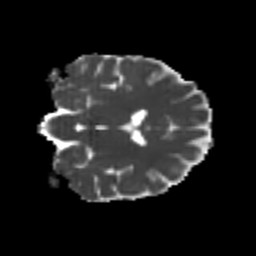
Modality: MD
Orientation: coronal
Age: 23
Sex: female
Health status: healthy
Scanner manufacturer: philips
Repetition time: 7.388 s
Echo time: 0.08599 s